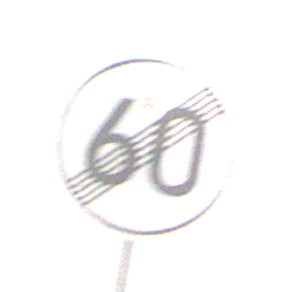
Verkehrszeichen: EndeGeschwindigkeit60
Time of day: MorningAfternoon
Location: Outdoor (Nature)
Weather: PartlyCloudy
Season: Winter
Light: Natural